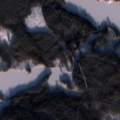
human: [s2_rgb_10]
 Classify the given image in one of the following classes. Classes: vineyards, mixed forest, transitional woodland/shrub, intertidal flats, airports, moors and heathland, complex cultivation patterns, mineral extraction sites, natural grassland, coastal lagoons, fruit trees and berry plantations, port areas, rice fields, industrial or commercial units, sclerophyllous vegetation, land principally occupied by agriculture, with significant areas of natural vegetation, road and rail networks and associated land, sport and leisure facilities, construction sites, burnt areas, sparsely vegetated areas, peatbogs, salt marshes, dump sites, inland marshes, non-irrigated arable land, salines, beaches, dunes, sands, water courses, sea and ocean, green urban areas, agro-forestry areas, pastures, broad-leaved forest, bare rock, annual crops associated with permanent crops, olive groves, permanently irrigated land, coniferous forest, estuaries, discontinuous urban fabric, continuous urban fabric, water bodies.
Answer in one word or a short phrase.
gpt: coniferous forest, water bodies